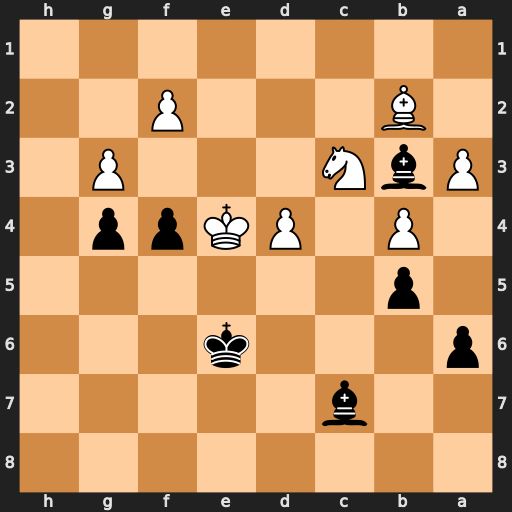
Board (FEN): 8/2b5/p3k3/1p6/1P1PKpp1/PbN3P1/1B3P2/8
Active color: b
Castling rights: -
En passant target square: -
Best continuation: Bc2#